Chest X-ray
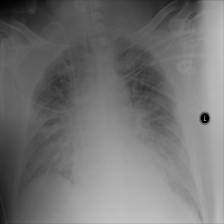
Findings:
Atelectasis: negative
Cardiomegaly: negative
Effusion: positive
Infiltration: positive
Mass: negative
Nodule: negative
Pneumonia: negative
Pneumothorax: negative
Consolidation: negative
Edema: positive
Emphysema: negative
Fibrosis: negative
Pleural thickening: negative
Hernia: negative